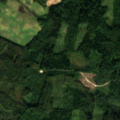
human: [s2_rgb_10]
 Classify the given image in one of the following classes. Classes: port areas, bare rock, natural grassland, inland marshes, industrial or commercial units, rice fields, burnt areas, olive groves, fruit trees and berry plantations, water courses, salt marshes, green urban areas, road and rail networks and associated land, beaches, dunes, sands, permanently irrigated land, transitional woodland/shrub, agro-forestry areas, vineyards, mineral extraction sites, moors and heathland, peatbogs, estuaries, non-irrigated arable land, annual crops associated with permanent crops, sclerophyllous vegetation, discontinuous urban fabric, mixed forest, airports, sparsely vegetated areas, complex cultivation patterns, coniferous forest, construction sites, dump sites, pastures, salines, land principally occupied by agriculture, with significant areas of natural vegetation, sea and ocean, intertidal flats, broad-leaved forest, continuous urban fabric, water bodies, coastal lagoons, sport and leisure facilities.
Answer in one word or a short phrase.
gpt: non-irrigated arable land, broad-leaved forest, mixed forest